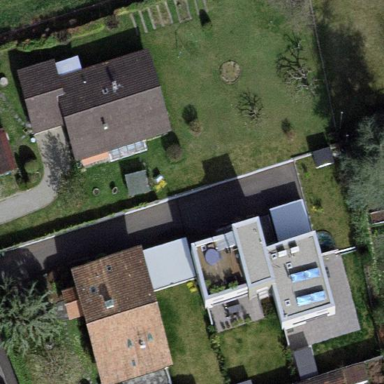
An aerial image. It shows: Garden surrounded by fence.